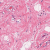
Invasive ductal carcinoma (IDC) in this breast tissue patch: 0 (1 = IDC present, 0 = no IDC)